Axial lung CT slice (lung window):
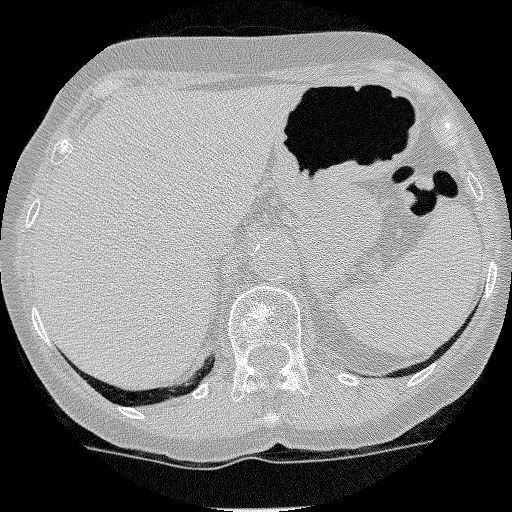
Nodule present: no